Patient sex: M
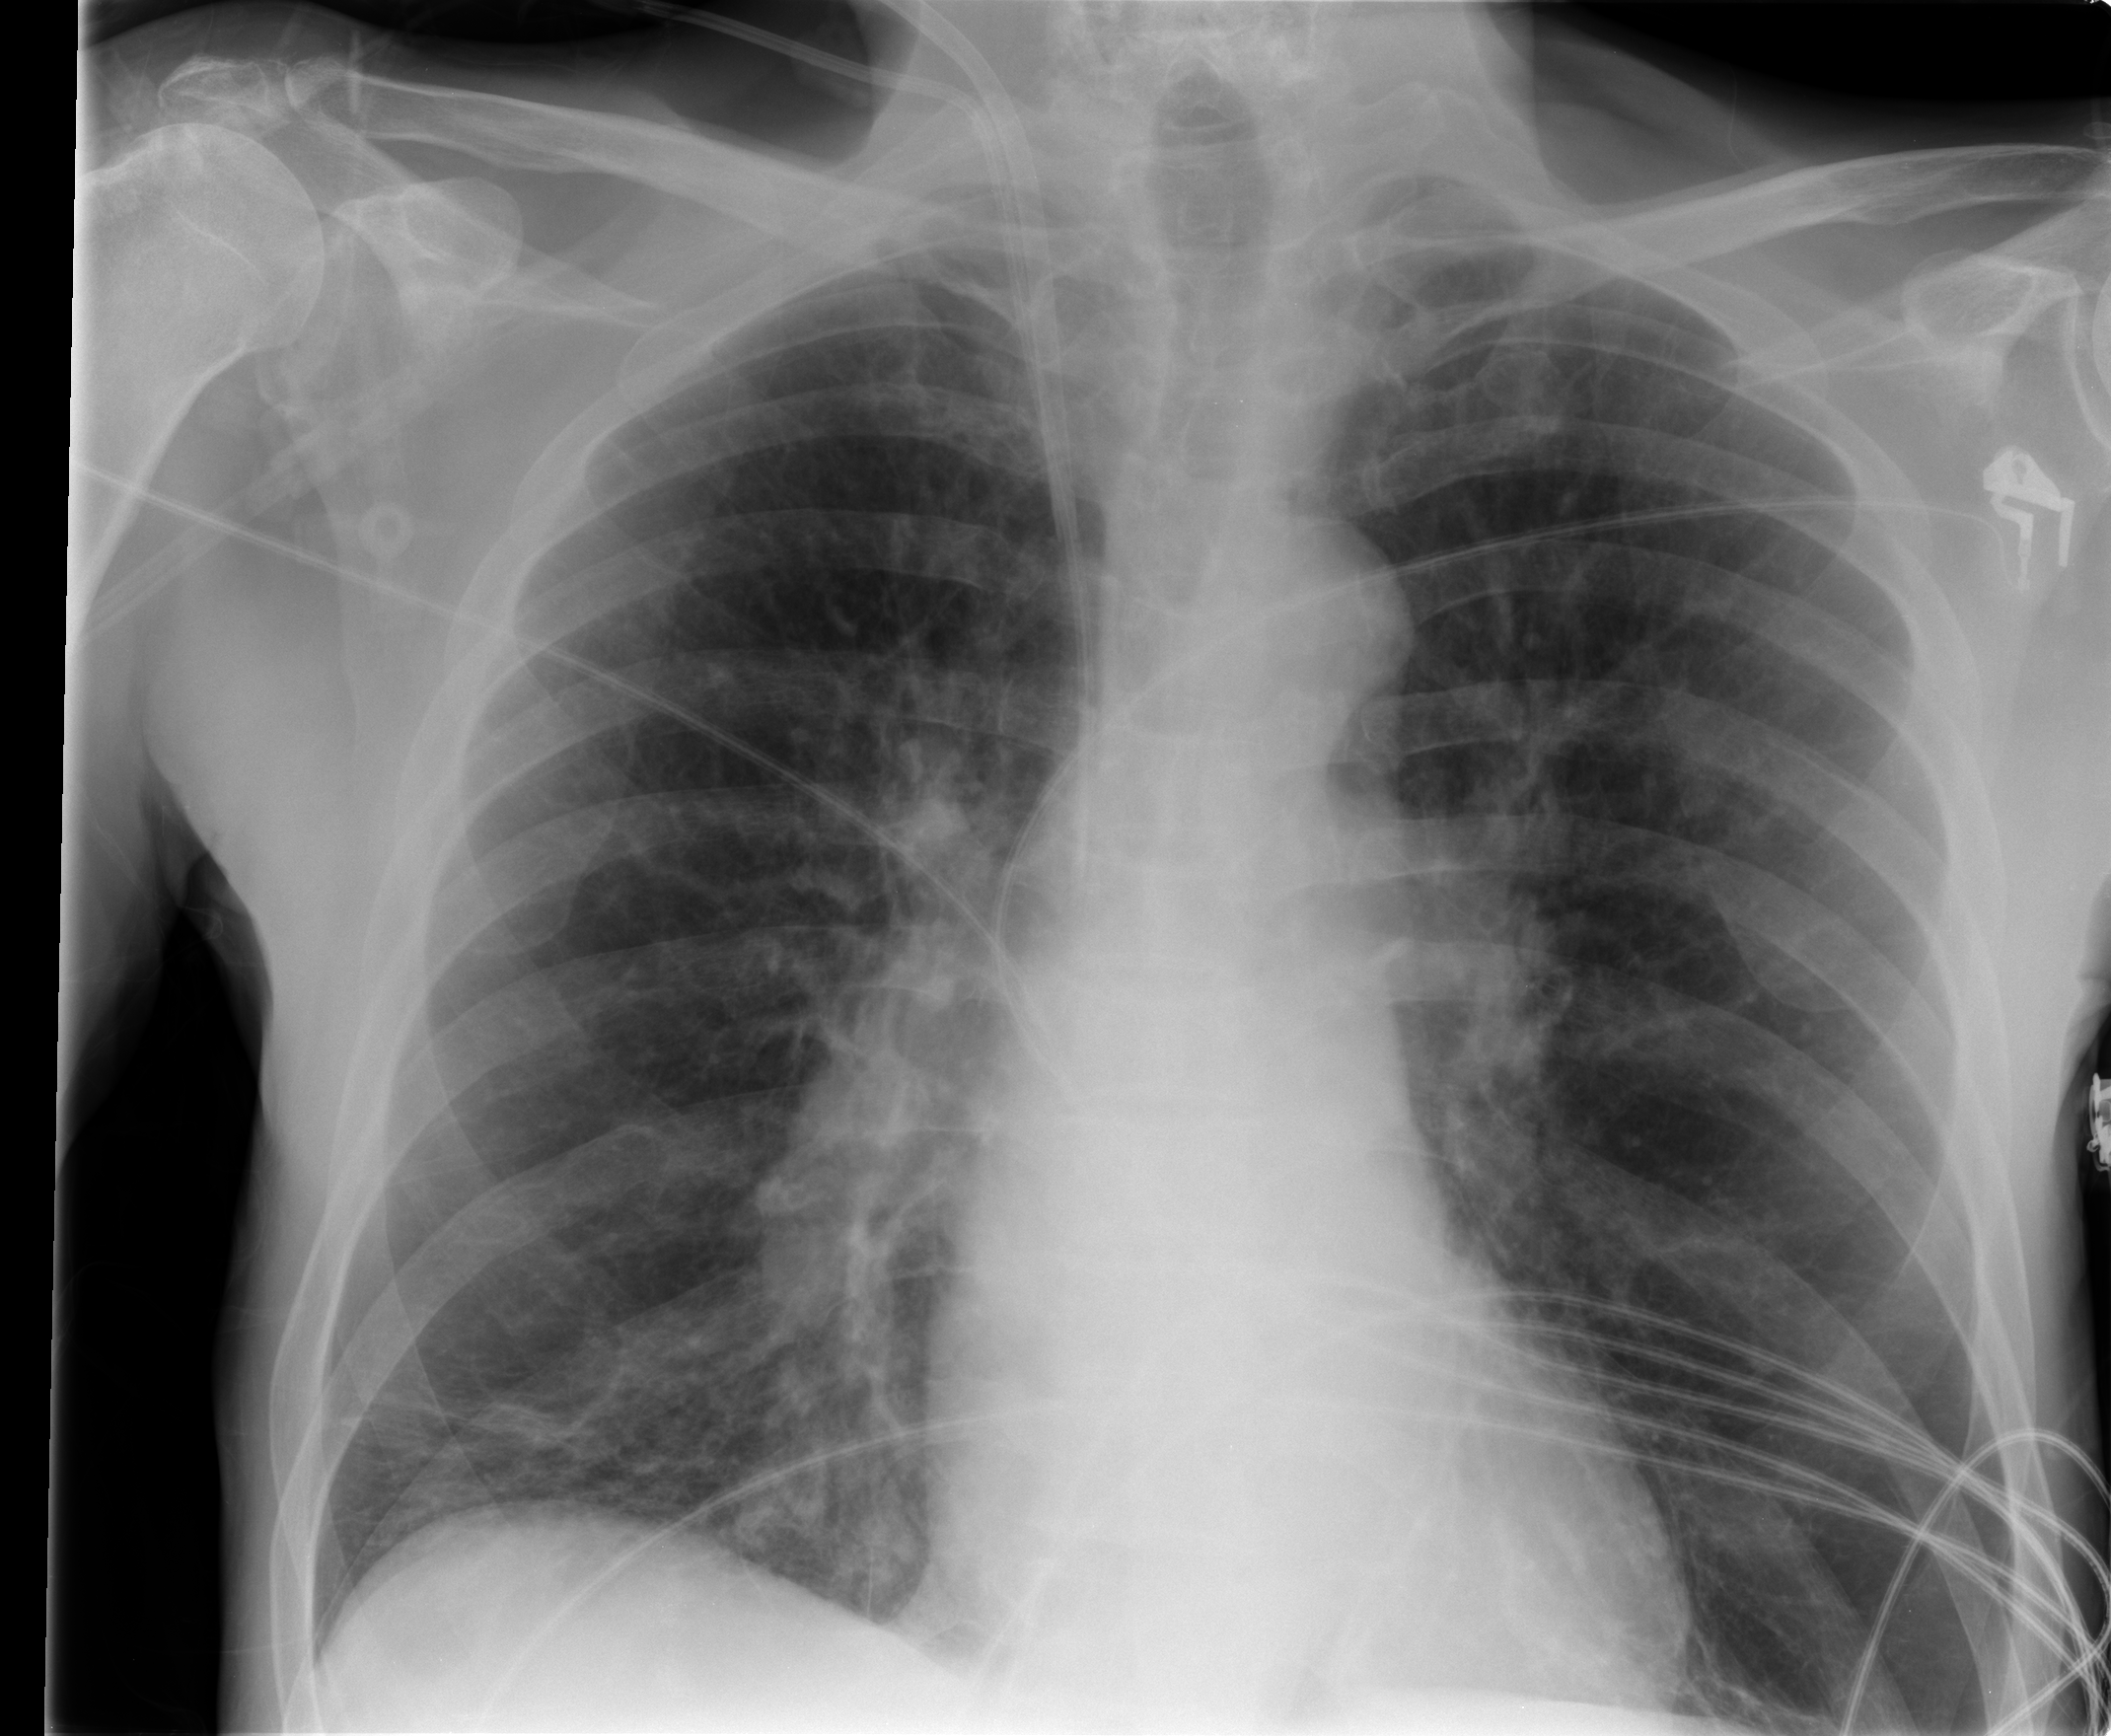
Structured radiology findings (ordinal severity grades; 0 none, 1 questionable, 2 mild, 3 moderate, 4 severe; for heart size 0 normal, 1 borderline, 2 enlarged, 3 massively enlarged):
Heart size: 0
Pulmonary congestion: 2
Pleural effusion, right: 0
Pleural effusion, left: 0
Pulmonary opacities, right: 2
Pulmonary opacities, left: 0
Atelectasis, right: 1
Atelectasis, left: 0